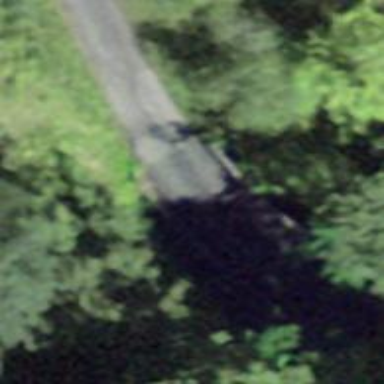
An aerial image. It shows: Unclassified paved road.